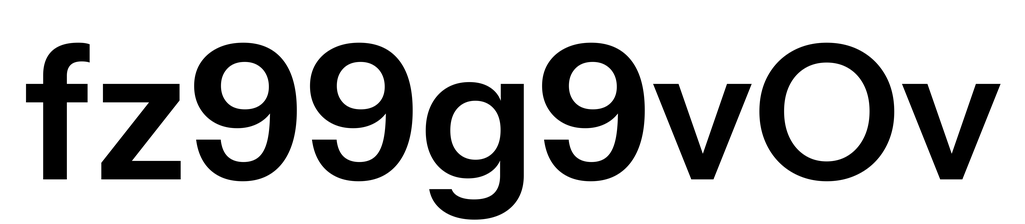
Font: InstrumentSans_SemiBold